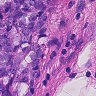
Metastatic tissue present: yes